Question: I would like to develop a 'ListView' with 'Checkbox'.
However, an unknown character string is displayed.

What is this string?
Why is this character string displayed?
Main:
'''
public class MainActivity extends AppCompatActivity {
@Override
protected void onCreate(Bundle savedInstanceState) {
super.onCreate(savedInstanceState);
setContentView(R.layout.activity_main);
ListView lvCB = findViewById(R.id.lvCB);
List<Object> cbList = new ArrayList<>();
cbList.add(MainActivity.this);
ArrayAdapter<Object> adapter = new ArrayAdapter<>(MainActivity.this, R.layout.row, cbList);
lvCB.setAdapter(adapter);
}
}
'''
main.xml
'''
<?xml version="1.0" encoding="utf-8"?>
<ListView
xmlns:android="http://schemas.android.com/apk/res/android"
android:id="@+id/lvCB"
android:layout_width="match_parent"
android:layout_height="match_parent" />
'''
row.xml
'''
<?xml version="1.0" encoding="utf-8"?>
<CheckBox xmlns:android="http://schemas.android.com/apk/res/android"
android:id="@+id/cb01"
android:layout_width="match_parent"
android:layout_height="wrap_content"
android:text=""/>
'''
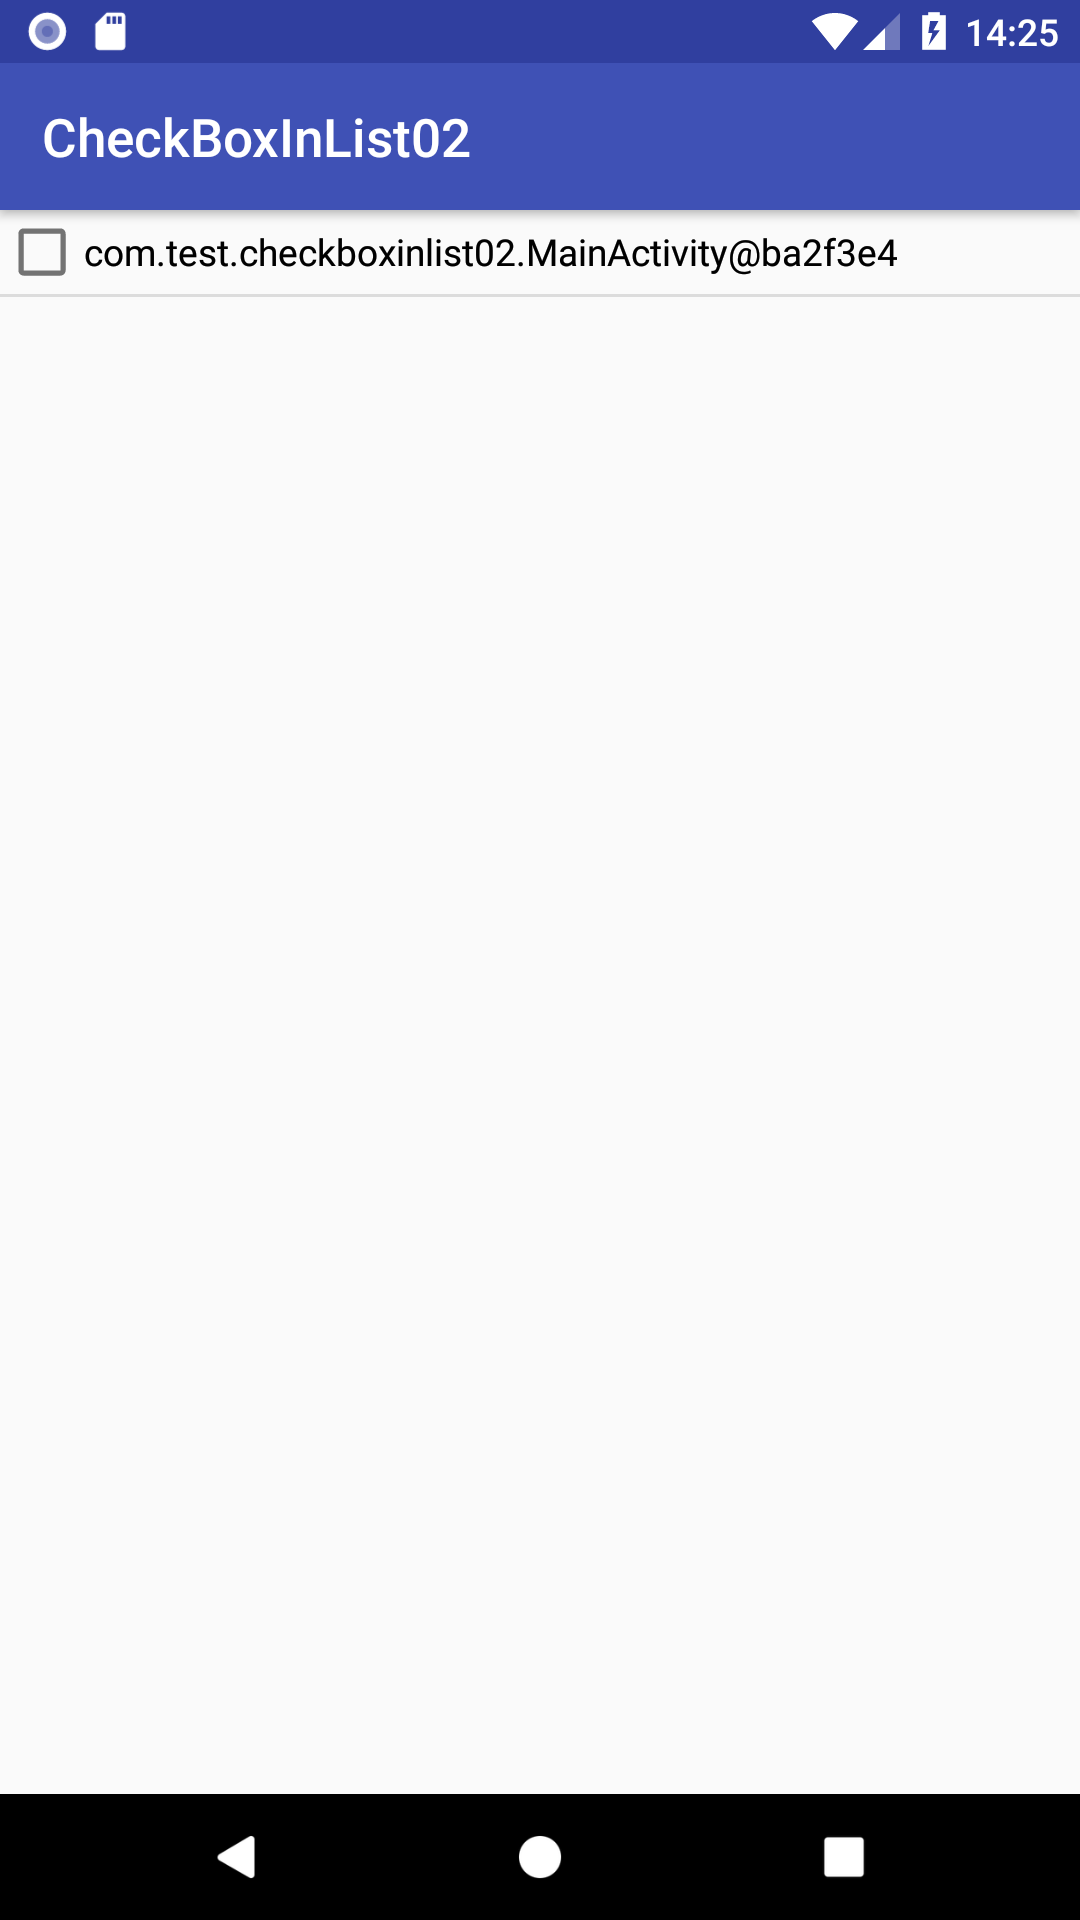
Answer: > List cbList = new ArrayList<>();
cbList.add(MainActivity.this);
What do you want to develop @Wakya?
If you are just trying to create a 'CheckBox', then take a list of 'String'
'''
List<String> list = new ArrayList<>();
list.add("one");
list.add("two");
'''
### If you ask why that unknown String.
That string is of your MainActivity.class. That was understood if you make 'ArrayList' of instance of MainActivity.class.